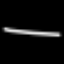
Label: line